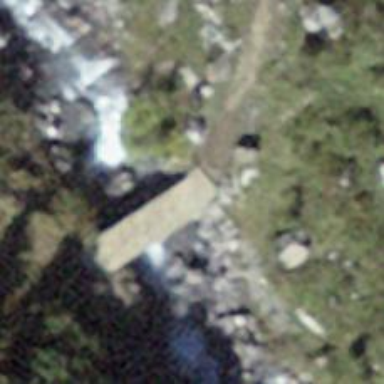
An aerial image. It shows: Path leading to bridge.